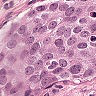
Metastatic tissue present: yes